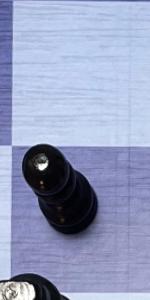
Label: Pawn_Black